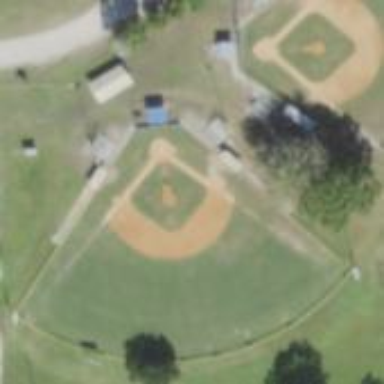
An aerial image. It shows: Baseball pitch for leisure and sports activities.